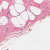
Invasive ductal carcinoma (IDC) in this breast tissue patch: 0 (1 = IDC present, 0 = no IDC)